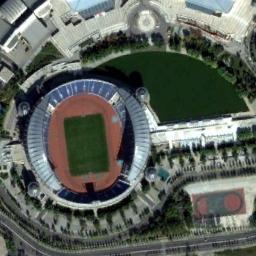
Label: stadium